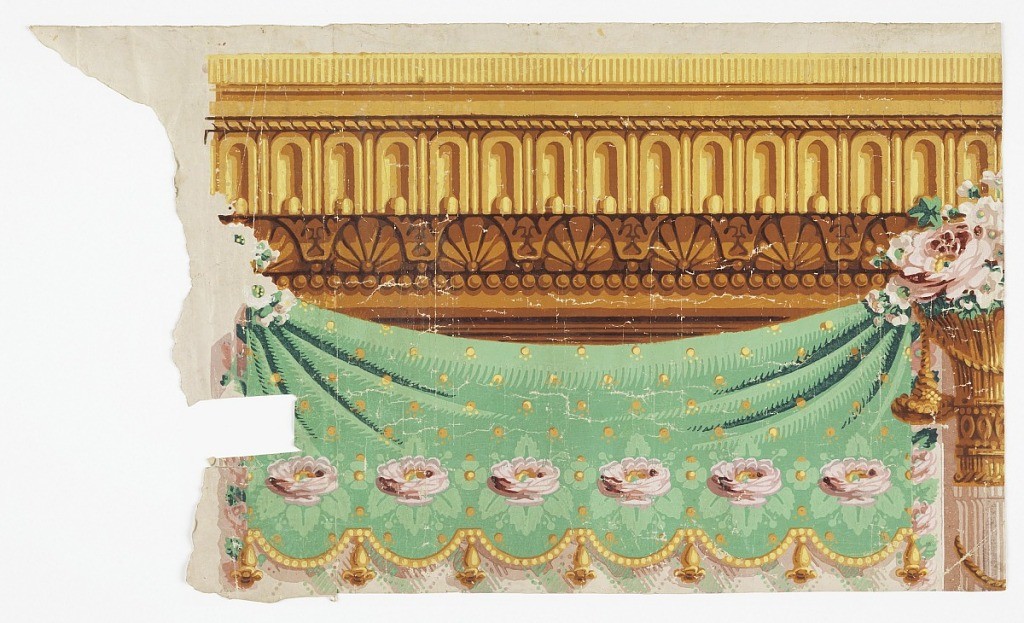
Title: Frieze
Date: ca. 1830
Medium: Block-printed
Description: Green drapery frieze with large-scale pink flowers and gold tassels, suspended from ornate architectural molding.